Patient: sex F, age 65
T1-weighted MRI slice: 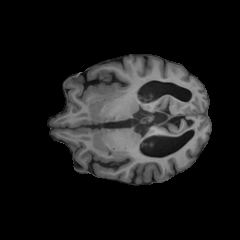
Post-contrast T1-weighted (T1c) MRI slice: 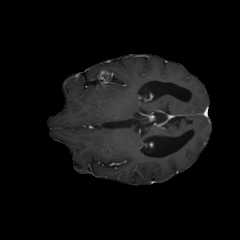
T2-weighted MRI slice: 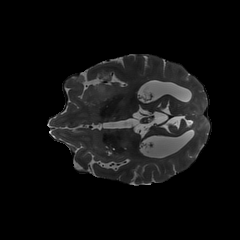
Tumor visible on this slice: yes
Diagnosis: Glioblastoma, IDH-wildtype
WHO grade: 4